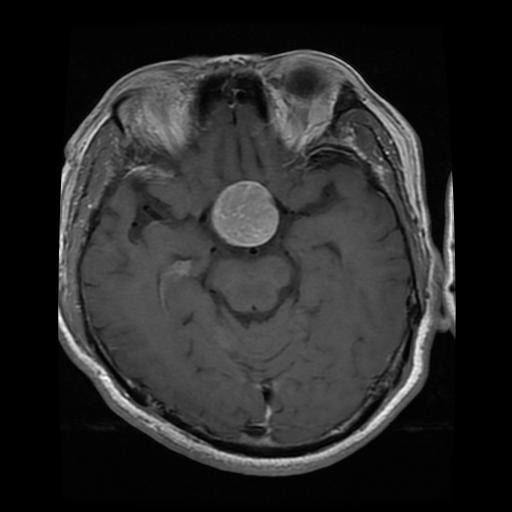
Label: pituitary